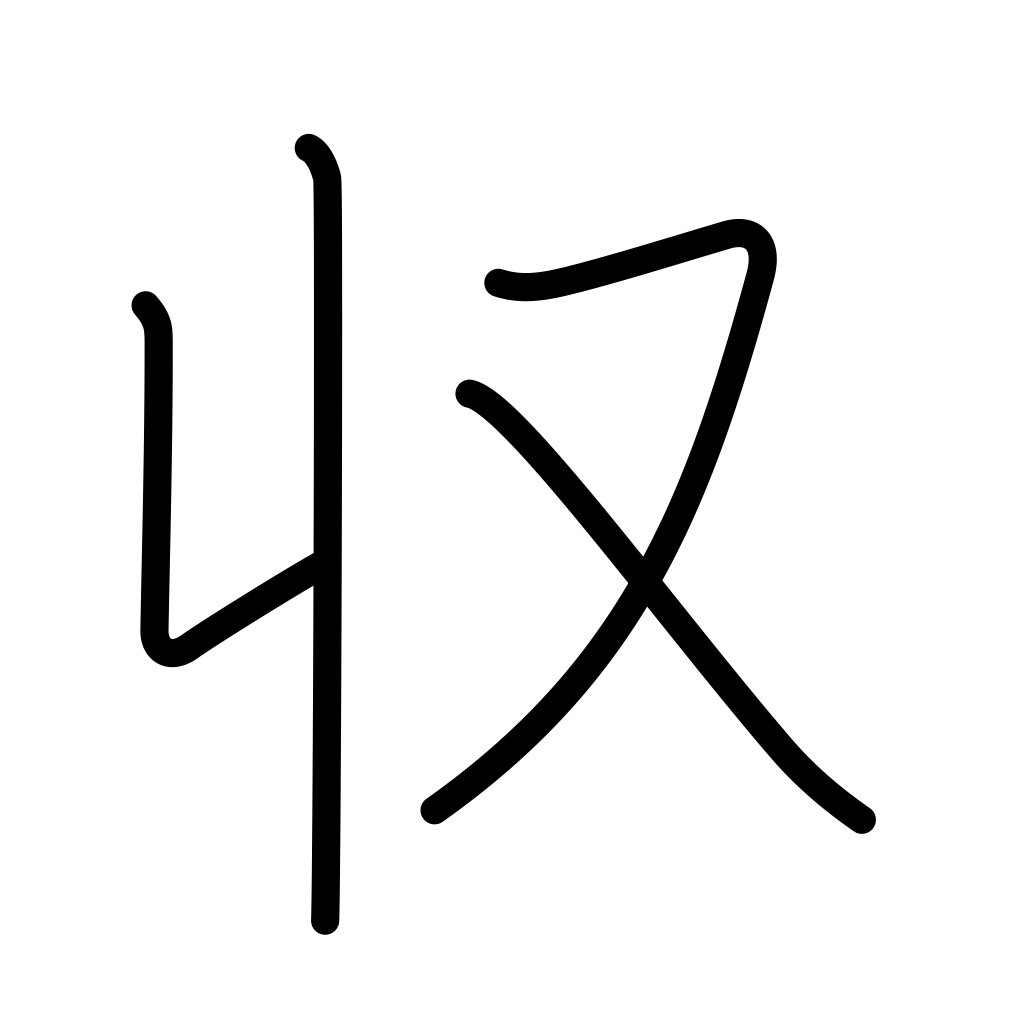
Meaning: income, obtain, reap, pay, supply, store